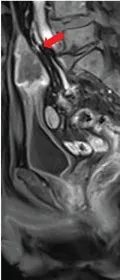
Pathological and imaging examination of case 2. After 16 cycles of treatment, enhanced CT of the abdomen revealed that the tumor was 3.8 x 3.7 cm (red arrow).
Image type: radiology (ct)